Field crop: maize
Growth stage: 2
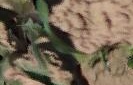
Species: maize